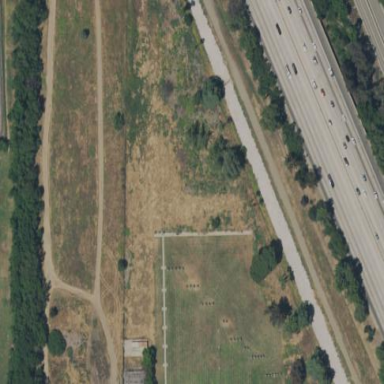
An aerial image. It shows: Archery pitch enclosed by fence.